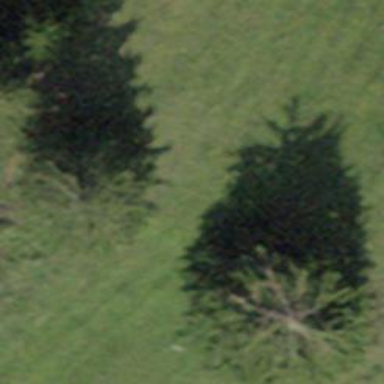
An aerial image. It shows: Row of trees in natural setting.